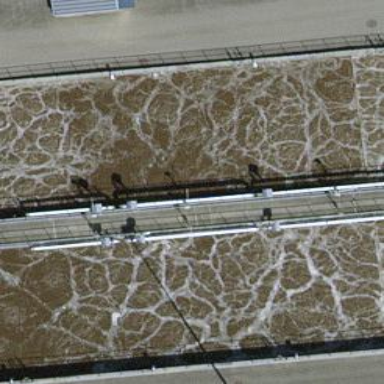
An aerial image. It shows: Reservoir filled with wastewater.